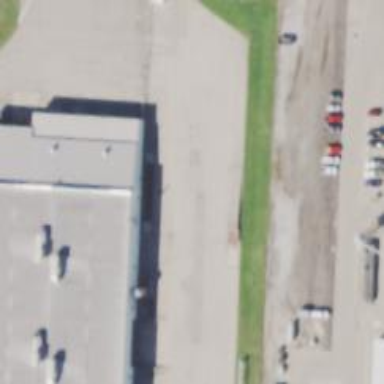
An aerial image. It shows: Weighbridge facility.